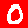
Digit: 0